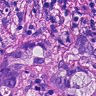
Metastatic tissue present: yes